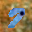
Label: 7